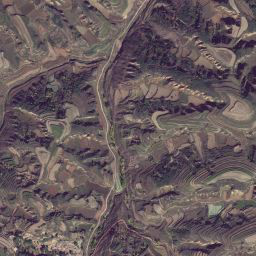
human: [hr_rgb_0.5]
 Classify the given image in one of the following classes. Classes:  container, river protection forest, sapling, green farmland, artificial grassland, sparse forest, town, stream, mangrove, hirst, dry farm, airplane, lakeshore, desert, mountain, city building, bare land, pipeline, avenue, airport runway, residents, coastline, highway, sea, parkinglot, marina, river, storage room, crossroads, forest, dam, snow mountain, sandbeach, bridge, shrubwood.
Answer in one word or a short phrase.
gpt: mountain